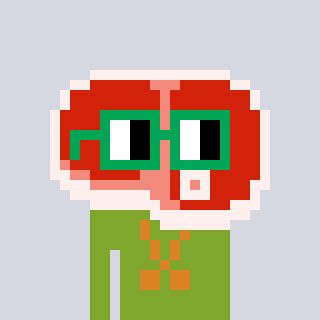
a pixel art character with square green glasses, a steak-shaped head and a slimegreen-colored body on a cool background